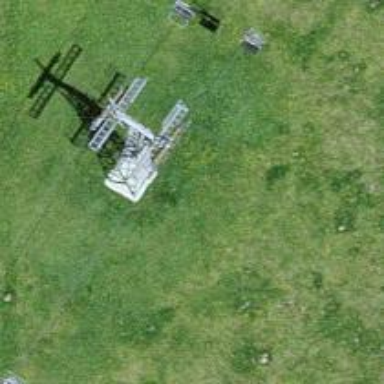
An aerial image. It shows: Chair lift captured from aerial perspective.